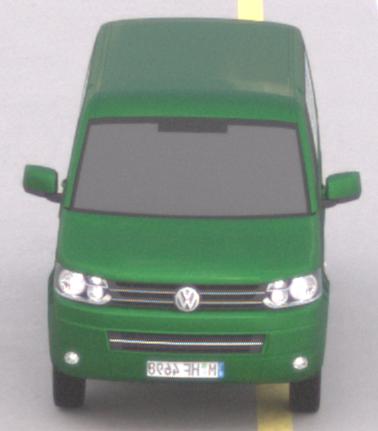
Make: VW Commercial Vehicles (Nutzfahrzeuge)
Model: T5 Multivan 2.0
Detailed model: T5 Multivan
Model produced from: 2009/09
Model produced until: 2013/06
Doors: 4
Color: green
Road condition: dry road
Daytime: midday
Contrast: low contrast